RGB frame:
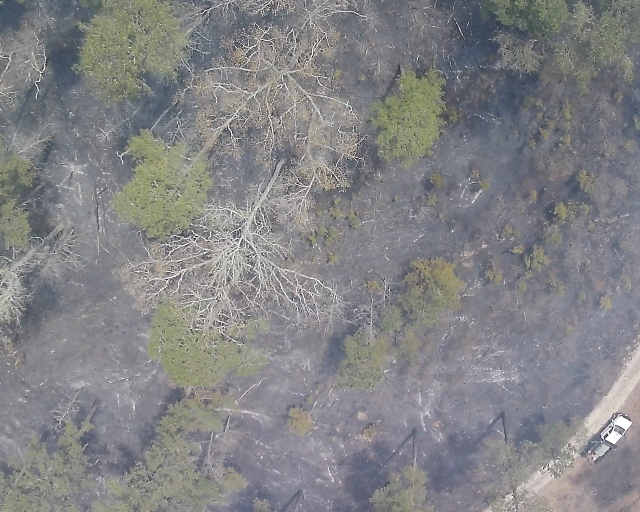
Thermal frame:
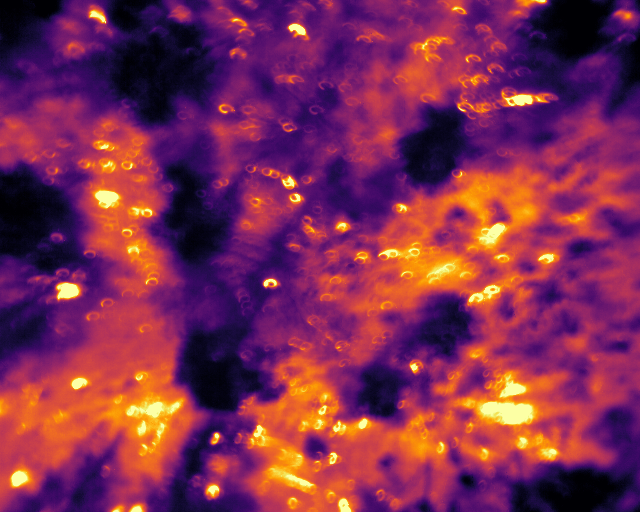
Captured: 2026-02-26 03:41:56
Pixels at or above 80 °C: 284 (fraction of frame: 0.0008667)